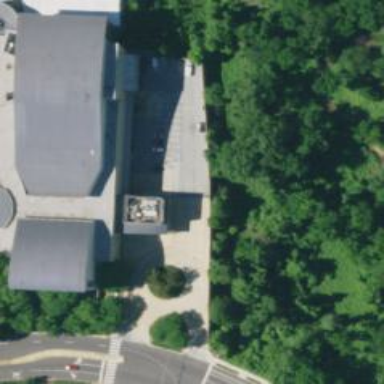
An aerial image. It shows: Arts center housed in building.